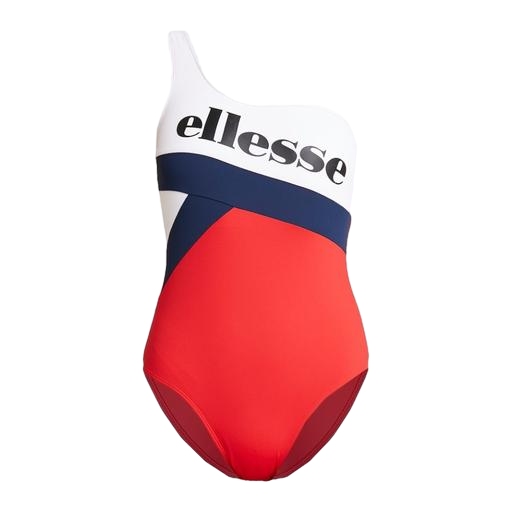
multicolor maria de one-shoulder, red asymmetric, one shoulder, white background